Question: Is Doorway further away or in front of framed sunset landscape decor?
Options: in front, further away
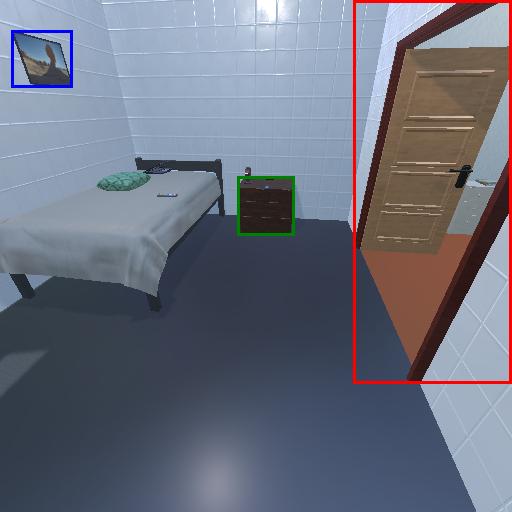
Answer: in front